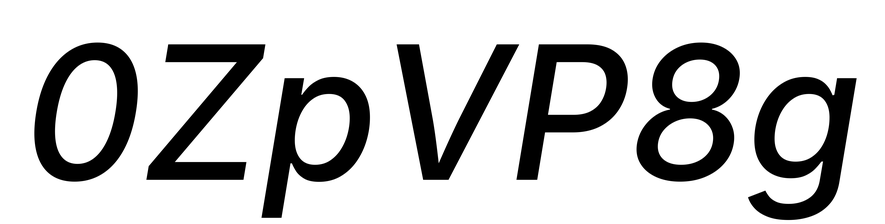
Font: Inter-Italic_Medium_Italic